Field crop: maize
Growth stage: 2
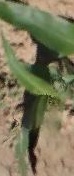
Species: maize